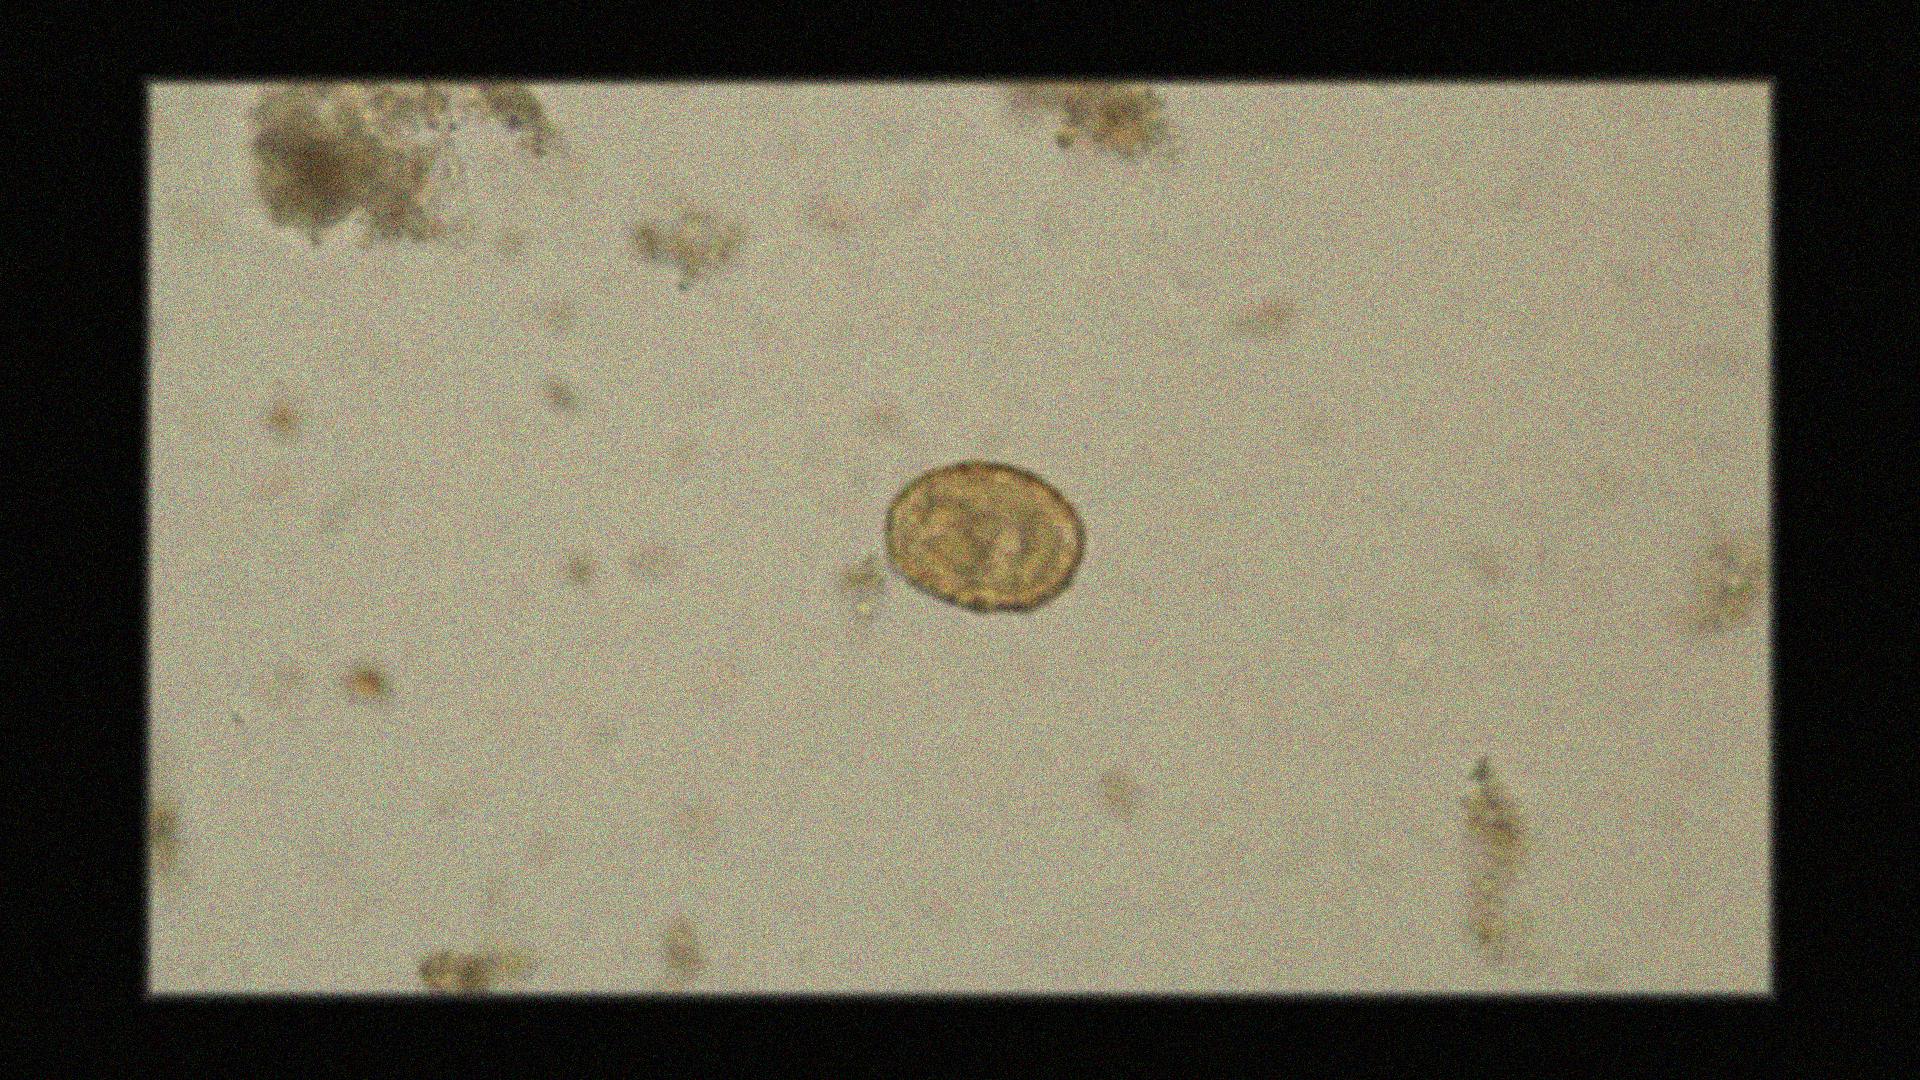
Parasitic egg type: Ascaris lumbricoides